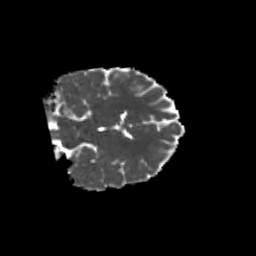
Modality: MD
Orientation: coronal
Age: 11
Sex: male
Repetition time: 9.512 s
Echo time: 0.089 s